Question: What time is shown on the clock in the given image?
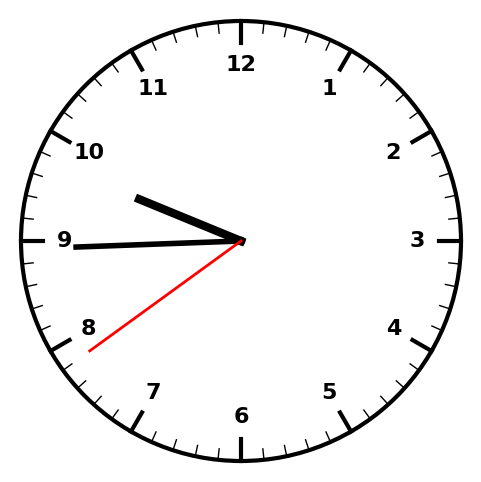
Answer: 09:44:39